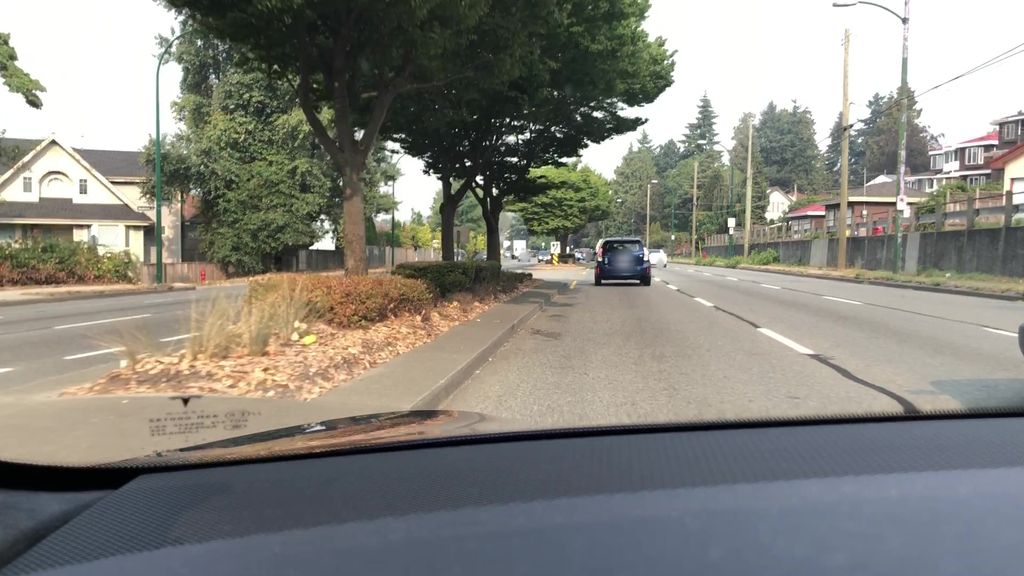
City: vancouver